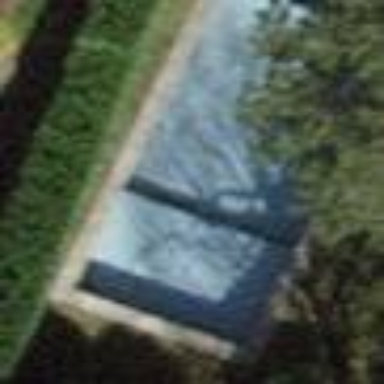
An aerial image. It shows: Swimming pool located in leisure land.